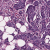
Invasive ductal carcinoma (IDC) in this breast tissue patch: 1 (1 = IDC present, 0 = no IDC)